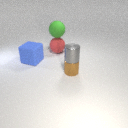
small brown metal cylinder below small gray metal cylinder